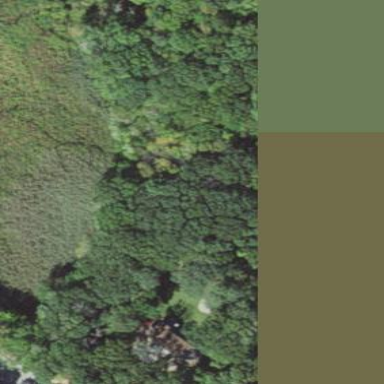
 categorized as Existing Preserved Open Space."